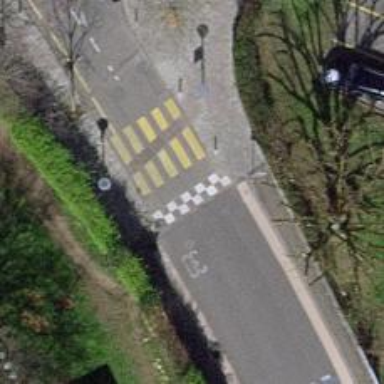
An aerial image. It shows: Bump for traffic calming.